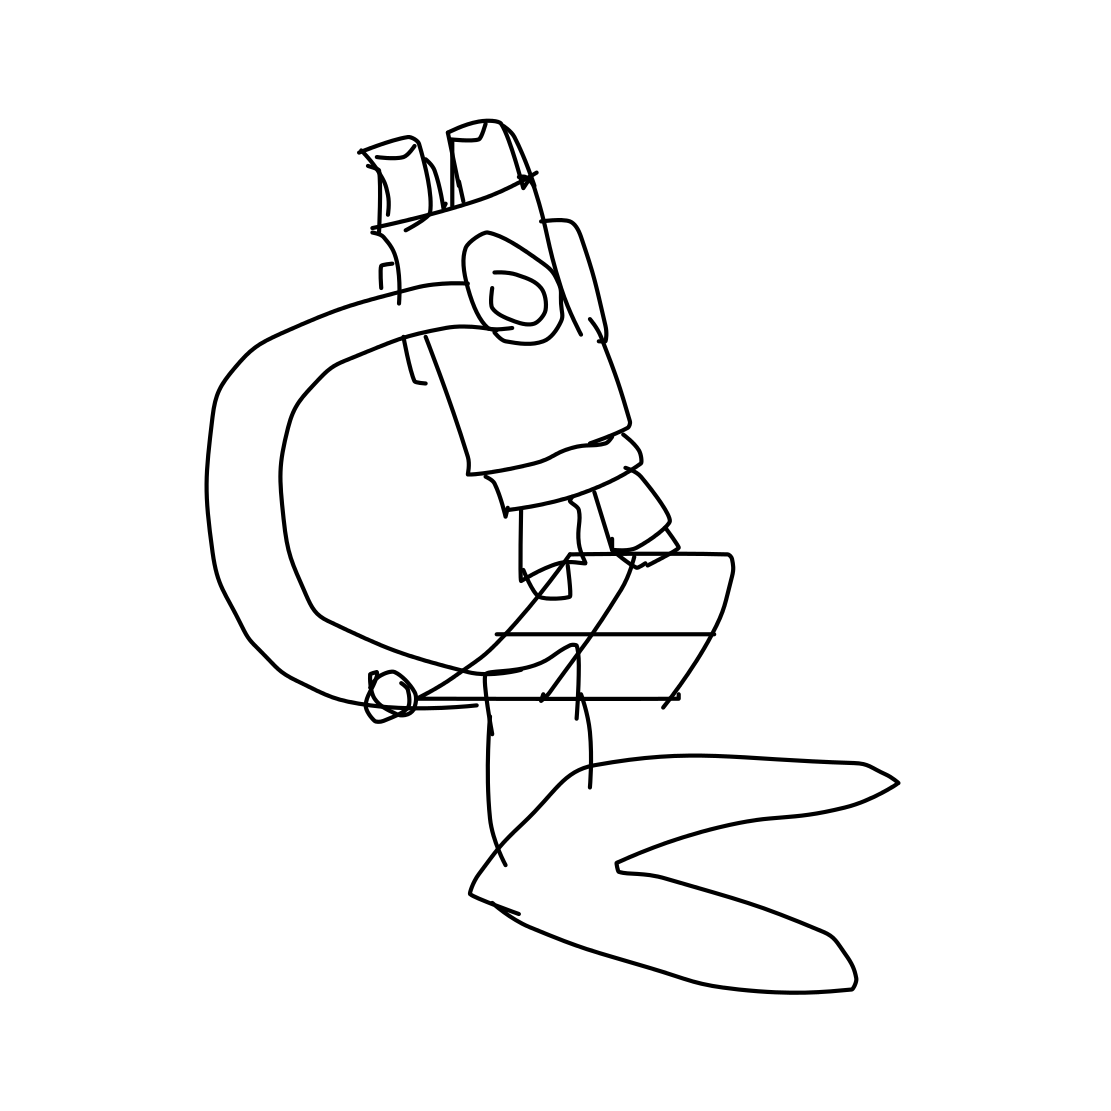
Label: microscope